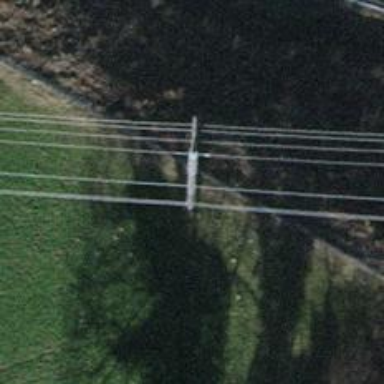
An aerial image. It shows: Power pole.